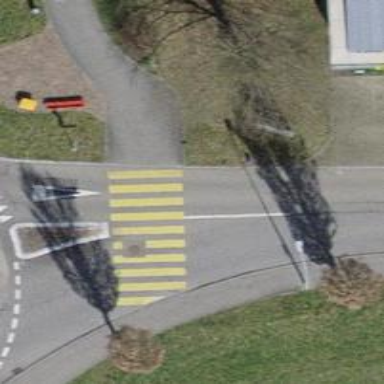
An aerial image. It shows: Zebra crossing on footway.